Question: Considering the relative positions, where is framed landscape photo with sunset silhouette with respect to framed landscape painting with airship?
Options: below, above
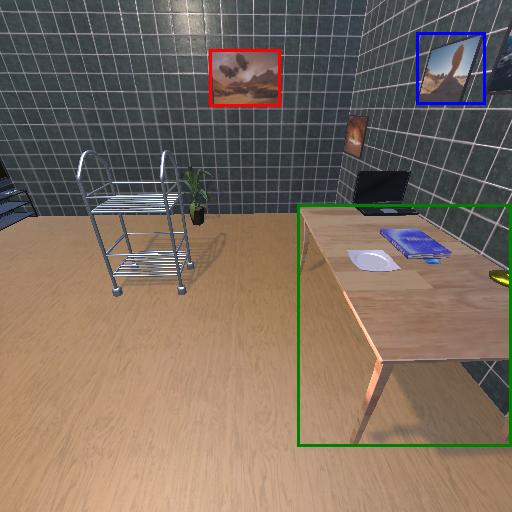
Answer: below